Interaction volume radius: 5 \u00c5
Interaction volume height: 30 \u00c5
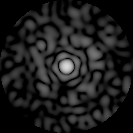
Disorder parameter: 0.8711